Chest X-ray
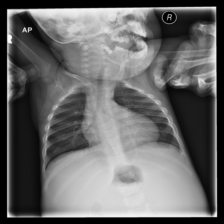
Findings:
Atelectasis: negative
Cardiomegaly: negative
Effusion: negative
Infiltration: negative
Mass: negative
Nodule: negative
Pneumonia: negative
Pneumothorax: negative
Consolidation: negative
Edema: negative
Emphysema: negative
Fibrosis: negative
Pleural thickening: negative
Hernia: negative